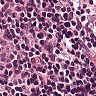
Metastatic tissue present: no